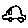
Label: car